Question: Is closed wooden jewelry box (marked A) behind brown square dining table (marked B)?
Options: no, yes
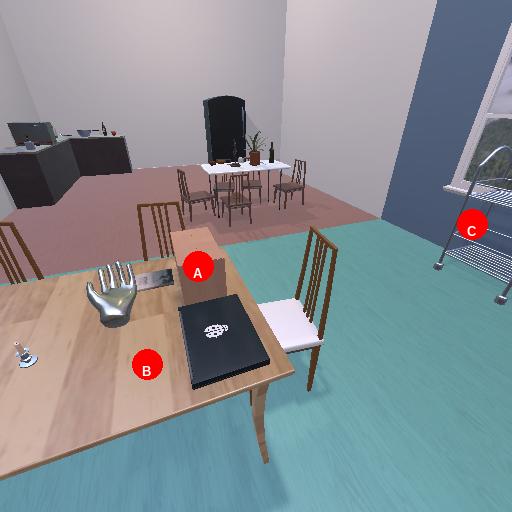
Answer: no